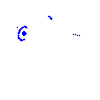
Particle: pion